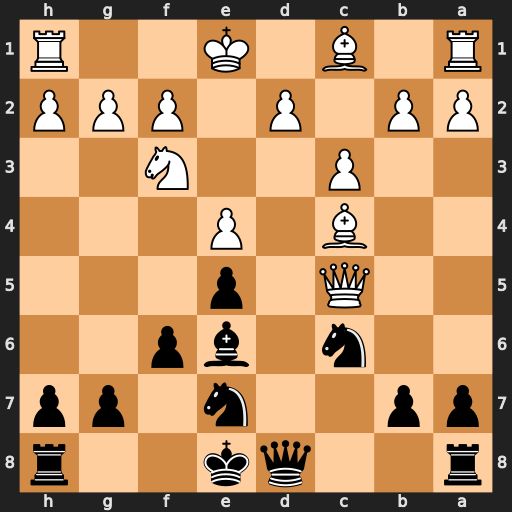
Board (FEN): r2qk2r/pp2n1pp/2n1bp2/2Q1p3/2B1P3/2P2N2/PP1P1PPP/R1B1K2R
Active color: b
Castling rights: KQkq
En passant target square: -
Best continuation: b6 Qb5 a6 Qxc6+ Nxc6